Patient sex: M
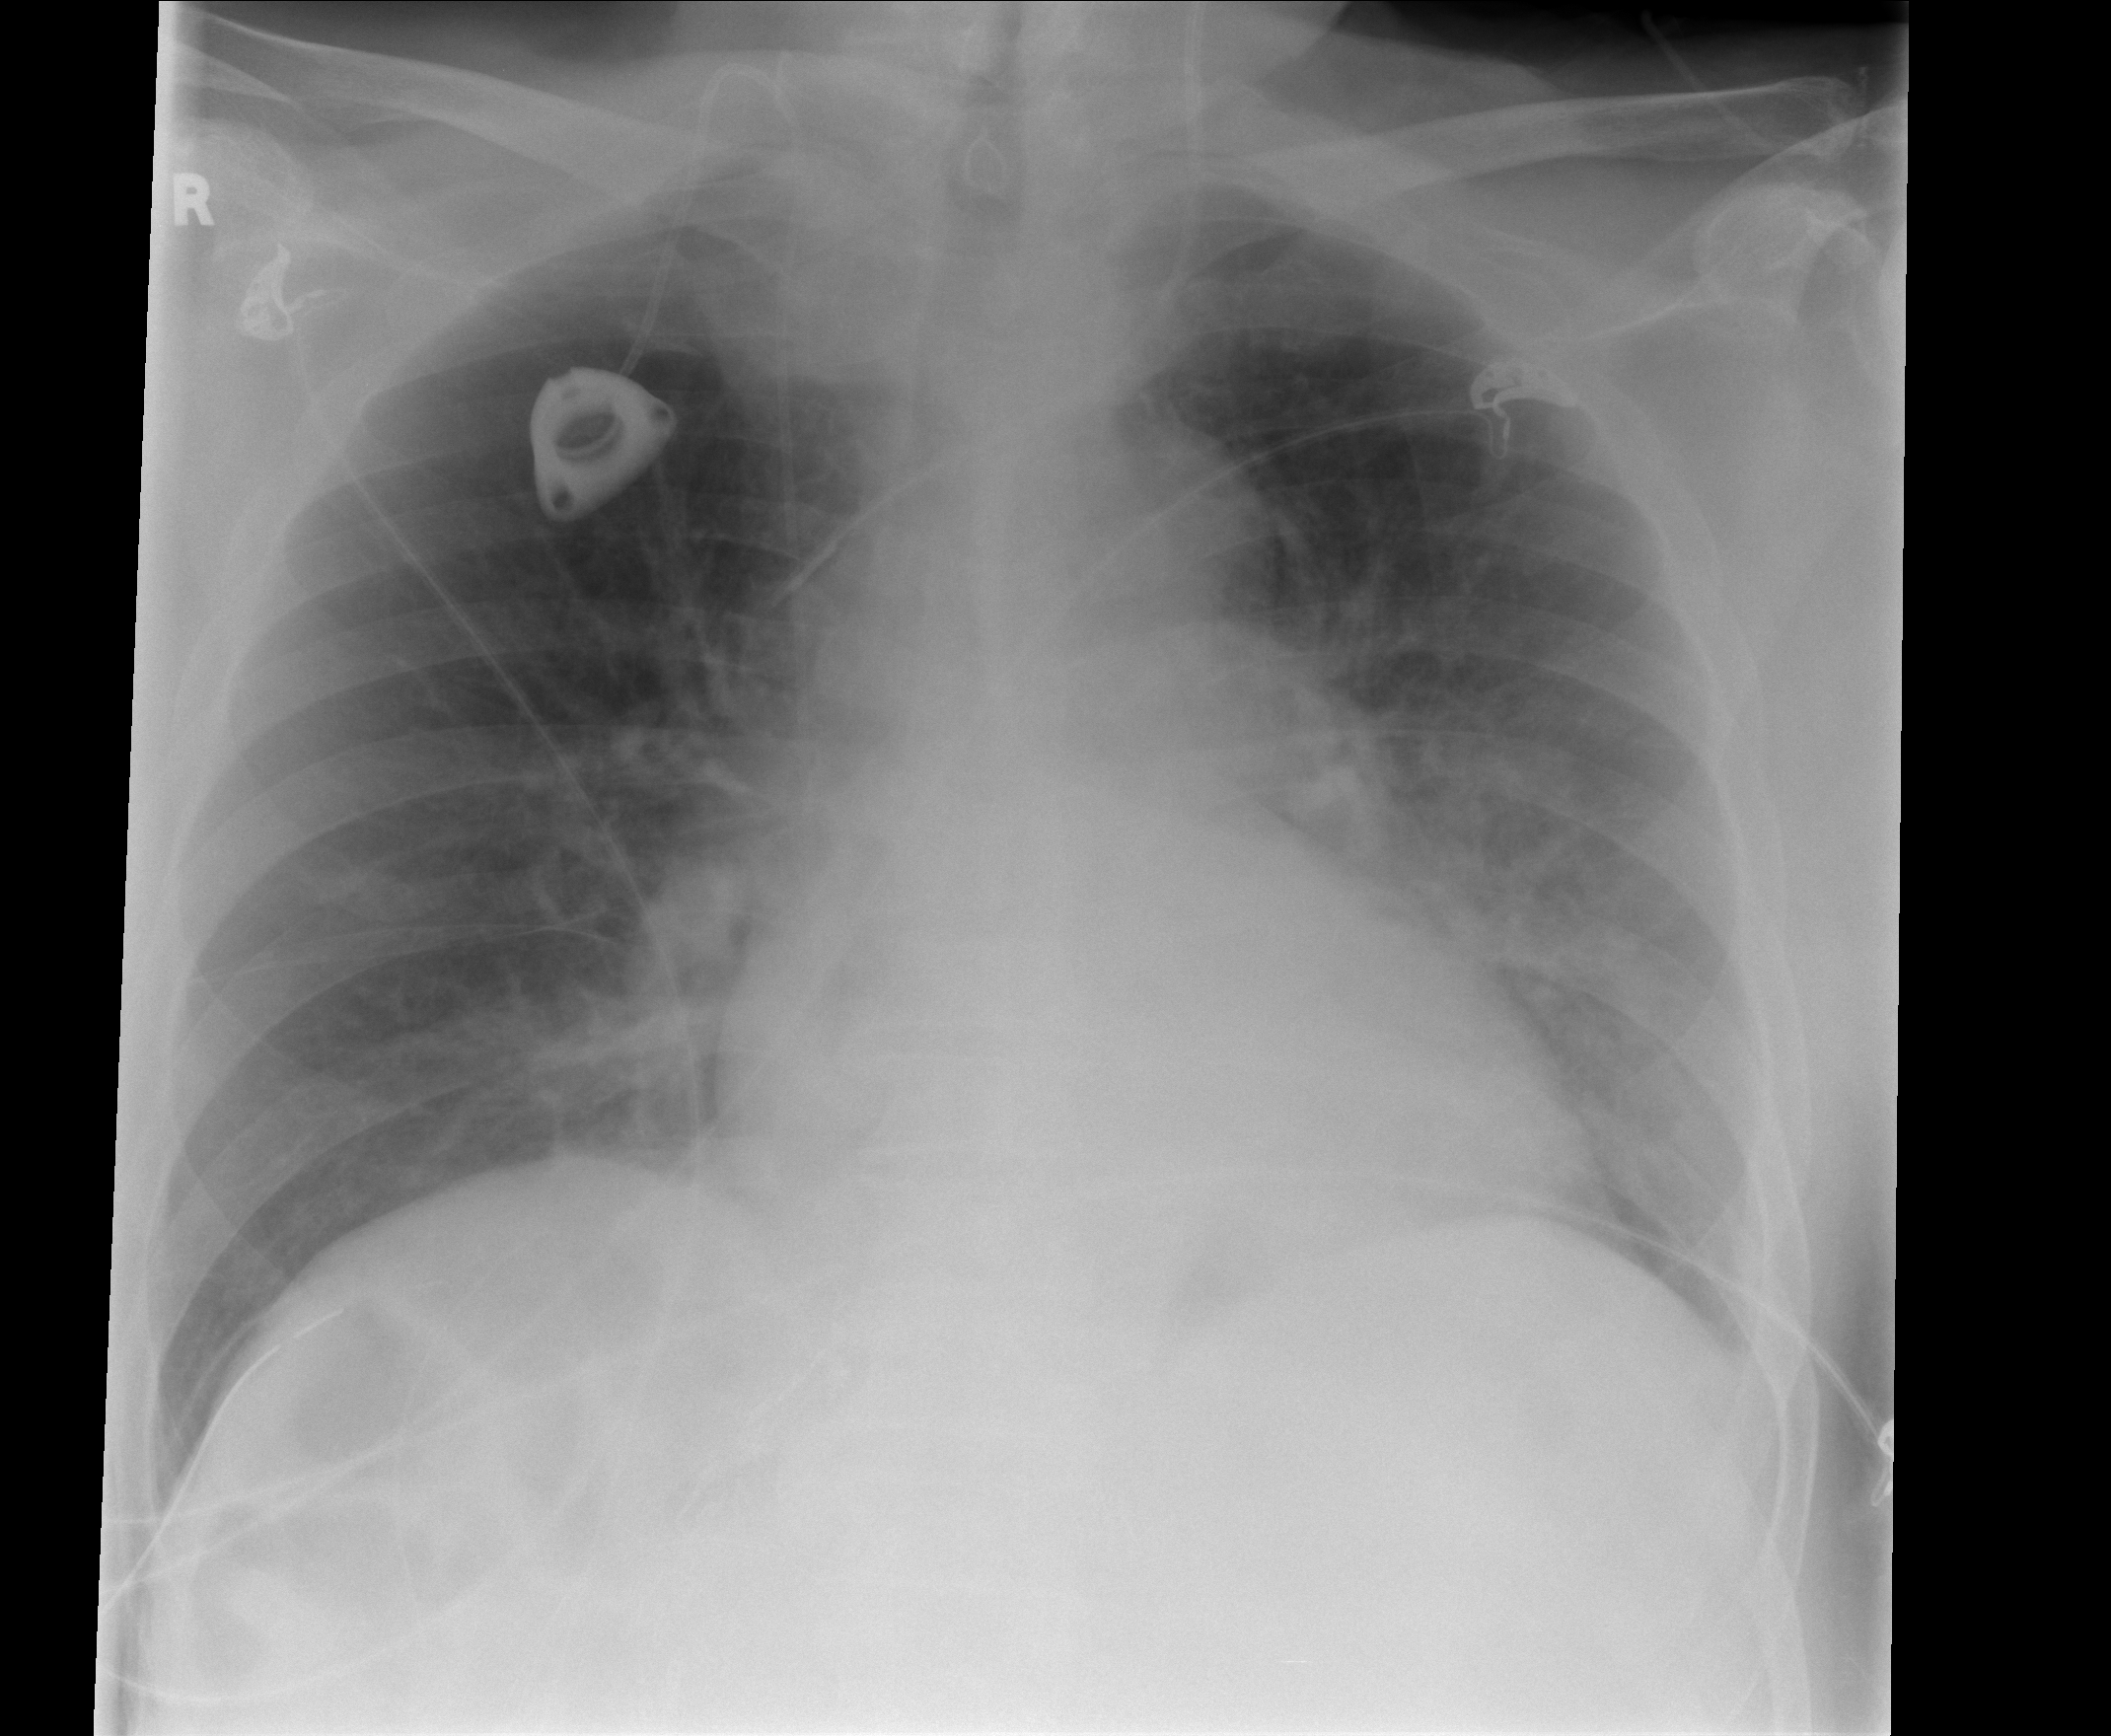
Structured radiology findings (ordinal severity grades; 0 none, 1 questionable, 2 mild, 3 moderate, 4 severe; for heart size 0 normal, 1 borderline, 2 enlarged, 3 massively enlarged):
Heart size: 0
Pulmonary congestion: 1
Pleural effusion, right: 0
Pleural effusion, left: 0
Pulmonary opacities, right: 0
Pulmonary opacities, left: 0
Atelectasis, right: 2
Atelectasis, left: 0